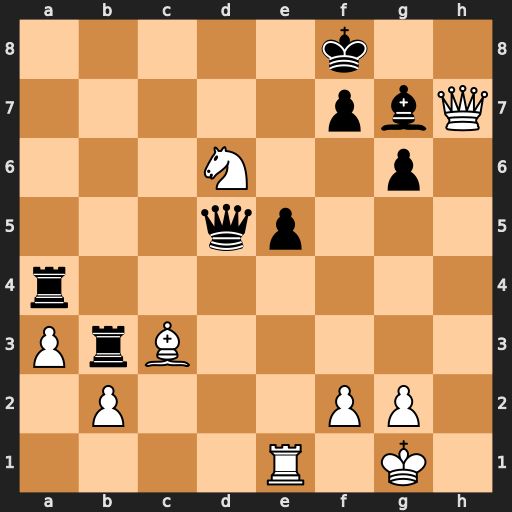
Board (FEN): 5k2/5pbQ/3N2p1/3qp3/r7/PrB5/1P3PP1/4R1K1
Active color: w
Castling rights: -
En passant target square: -
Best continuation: Bxe5 Qxe5 Rxe5